Field crop: maize
Growth stage: 2
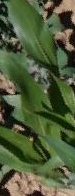
Species: maize